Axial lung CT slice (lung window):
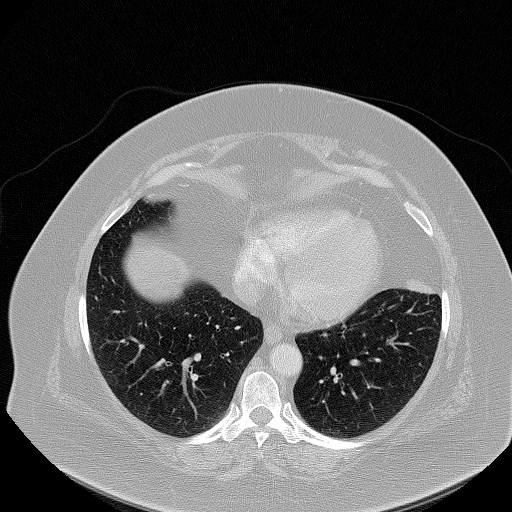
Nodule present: no